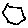
Label: hexagon